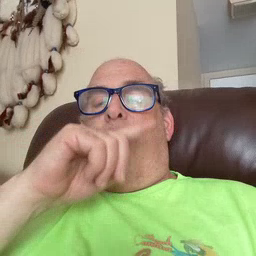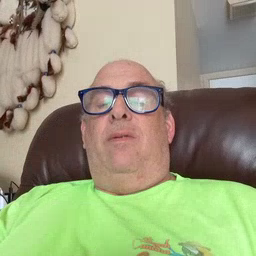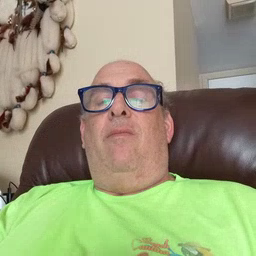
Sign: mouse